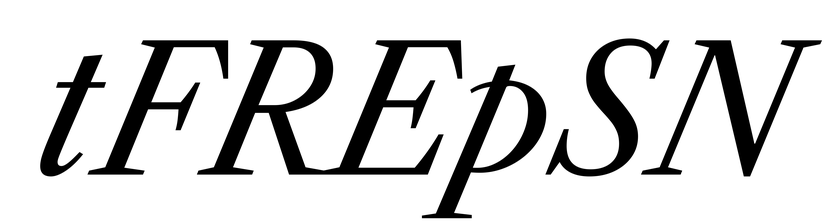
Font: LibreCaslonText-Italic_Italic